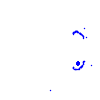
Particle: pion